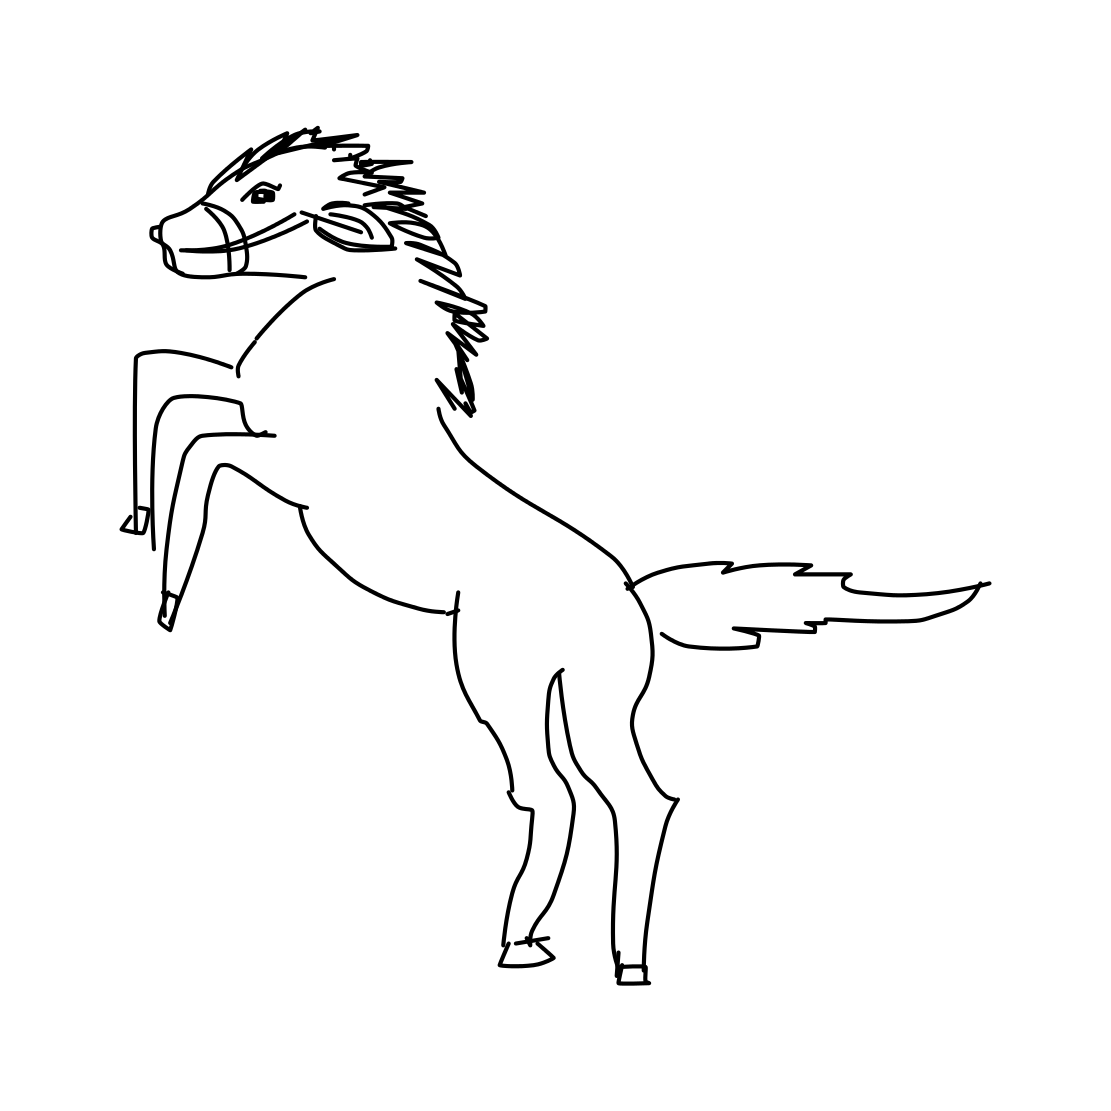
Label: horse